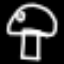
Label: mushroom